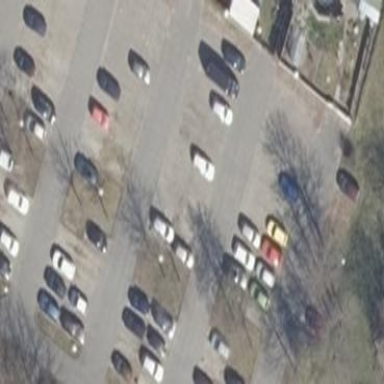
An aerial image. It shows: Parking area with surface.